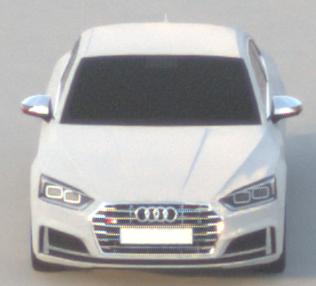
Make: Audi
Model: S5 Sportback
Detailed model: 8T Facelift
Model produced from: 2011
Model produced until: 2016
Doors: 5
Color: white
Road condition: dry road
Daytime: sunrise or sunset
Contrast: low contrast